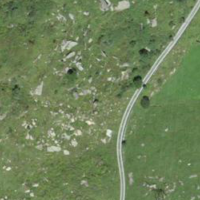
EUNIS habitat code: 32
Species observed at this site:
Sambucus racemosa